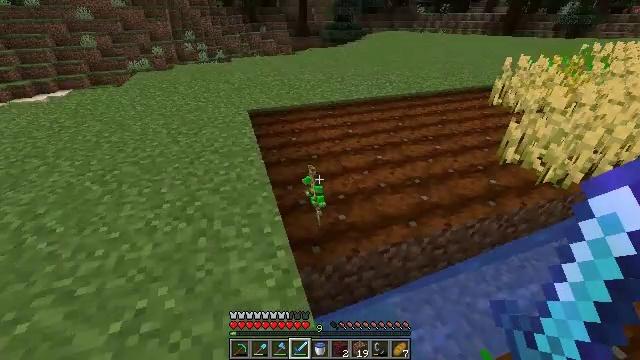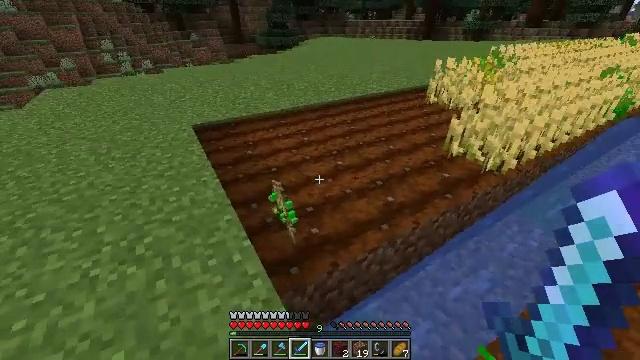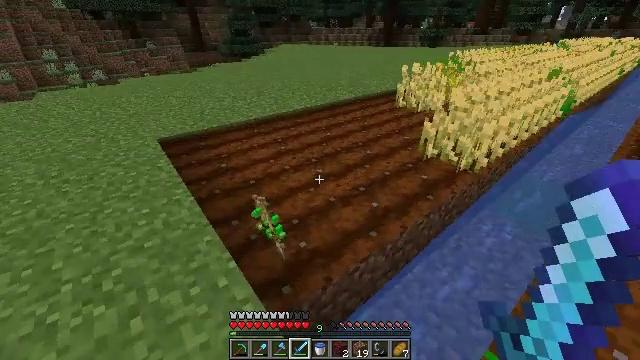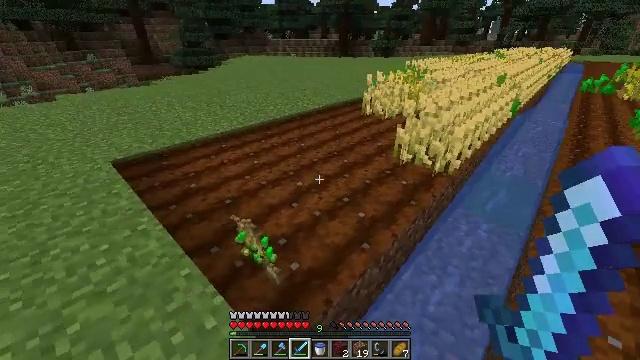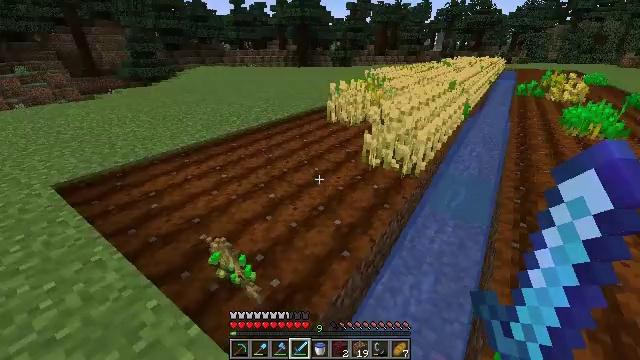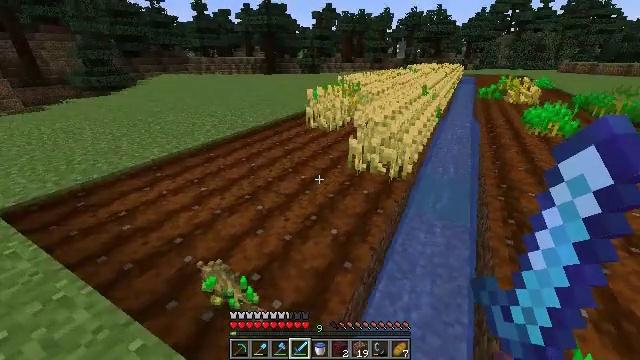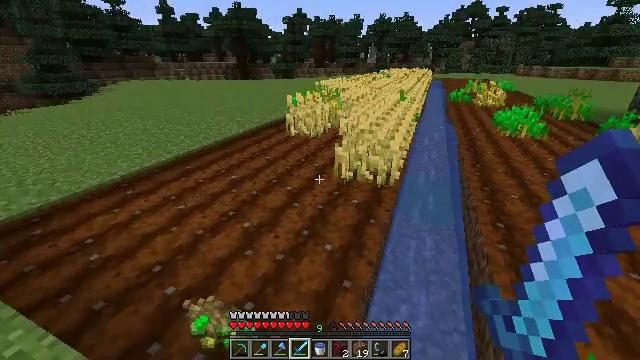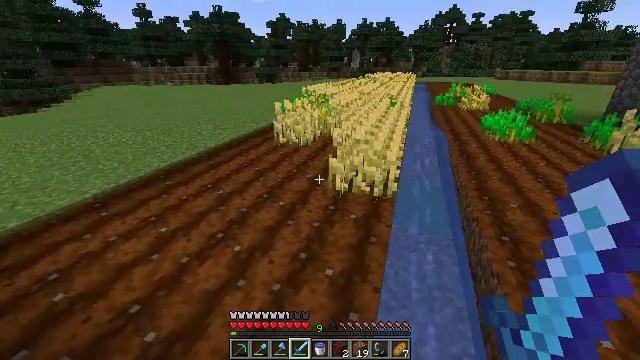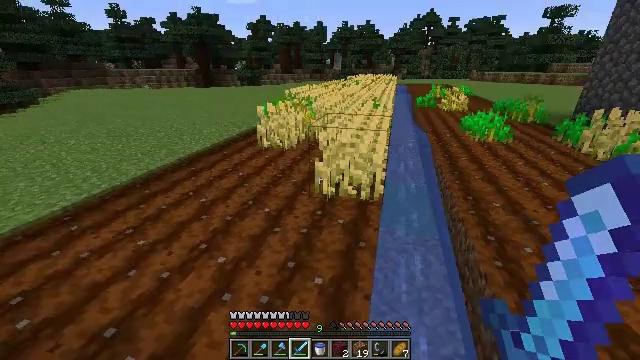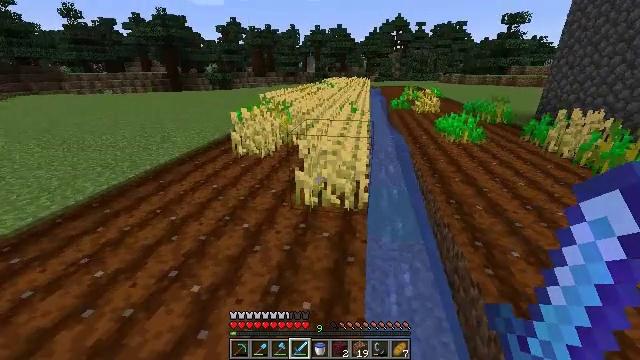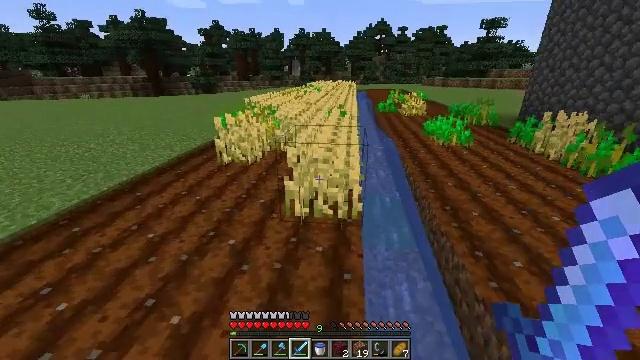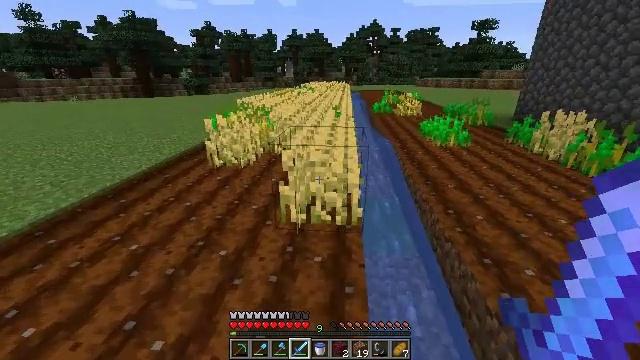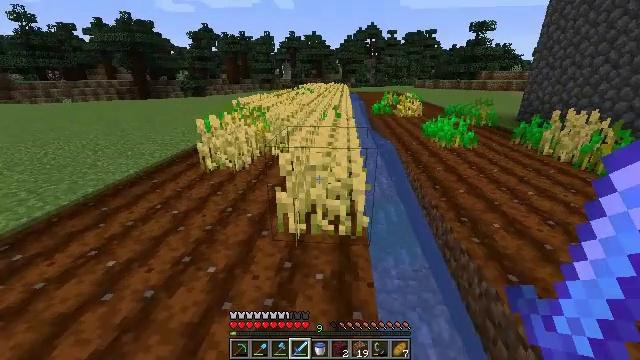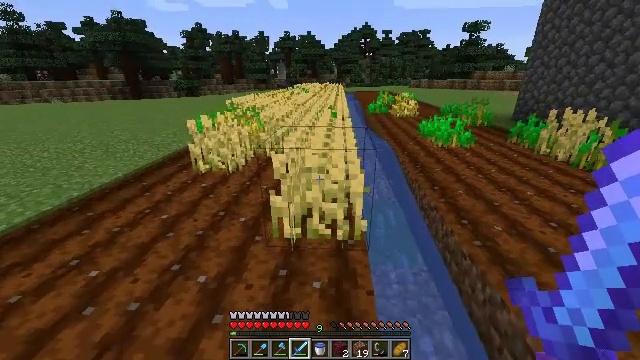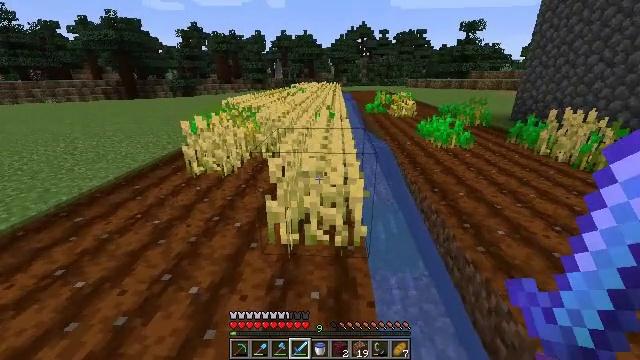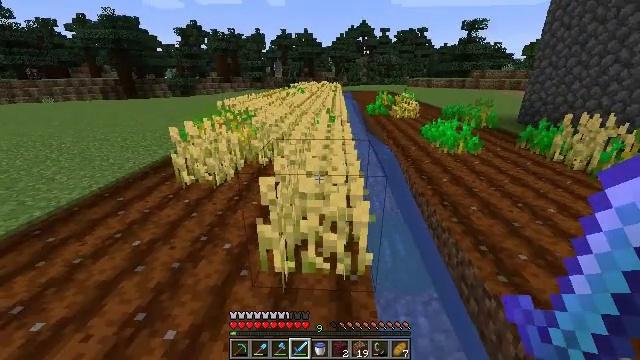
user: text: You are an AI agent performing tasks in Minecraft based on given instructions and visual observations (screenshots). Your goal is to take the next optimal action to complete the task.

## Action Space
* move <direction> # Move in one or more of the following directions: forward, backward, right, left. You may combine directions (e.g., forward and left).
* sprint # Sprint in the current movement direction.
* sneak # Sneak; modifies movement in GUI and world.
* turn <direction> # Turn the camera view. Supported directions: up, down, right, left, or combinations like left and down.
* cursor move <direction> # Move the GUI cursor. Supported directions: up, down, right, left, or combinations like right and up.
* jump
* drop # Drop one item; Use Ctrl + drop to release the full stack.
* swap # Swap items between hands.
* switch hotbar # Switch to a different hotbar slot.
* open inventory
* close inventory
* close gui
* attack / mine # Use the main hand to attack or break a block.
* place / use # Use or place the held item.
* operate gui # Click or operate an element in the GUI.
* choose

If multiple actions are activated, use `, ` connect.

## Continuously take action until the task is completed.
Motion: motion action
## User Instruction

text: Get wheat from the farmland.
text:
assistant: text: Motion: move forward and move left, turn right and up
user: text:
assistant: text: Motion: move forward and move left, turn right and up
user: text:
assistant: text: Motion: move forward and move left, turn right and up
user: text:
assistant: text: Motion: move forward and move left, turn right and up
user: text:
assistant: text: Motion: move forward and move left, turn right and up
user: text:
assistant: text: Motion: move forward, turn right and up
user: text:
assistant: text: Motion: move forward, turn right
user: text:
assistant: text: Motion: move forward, turn right
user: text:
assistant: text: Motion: move forward, turn right
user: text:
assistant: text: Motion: move forward, turn right
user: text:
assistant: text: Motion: move forward, turn right
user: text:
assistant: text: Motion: move forward
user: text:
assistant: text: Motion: move forward, turn right
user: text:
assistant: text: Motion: move forward
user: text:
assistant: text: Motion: move forward
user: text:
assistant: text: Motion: move forward
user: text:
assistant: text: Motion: move forward, attack / mine
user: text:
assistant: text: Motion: move forward, attack / mine
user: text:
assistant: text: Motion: move forward, attack / mine
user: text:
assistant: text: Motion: move forward, attack / mine
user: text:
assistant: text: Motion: move forward, attack / mine
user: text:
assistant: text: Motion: move forward, attack / mine
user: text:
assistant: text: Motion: move forward, attack / mine
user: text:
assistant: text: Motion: move forward, attack / mine
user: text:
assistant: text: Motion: move forward, attack / mine
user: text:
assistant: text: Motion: move forward, attack / mine
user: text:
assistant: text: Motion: move forward, attack / mine
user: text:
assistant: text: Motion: move forward, attack / mine
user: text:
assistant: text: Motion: move forward, attack / mine
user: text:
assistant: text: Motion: move forward, attack / mine